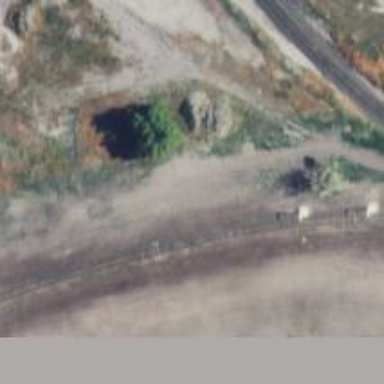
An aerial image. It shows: Railway siding with rails.